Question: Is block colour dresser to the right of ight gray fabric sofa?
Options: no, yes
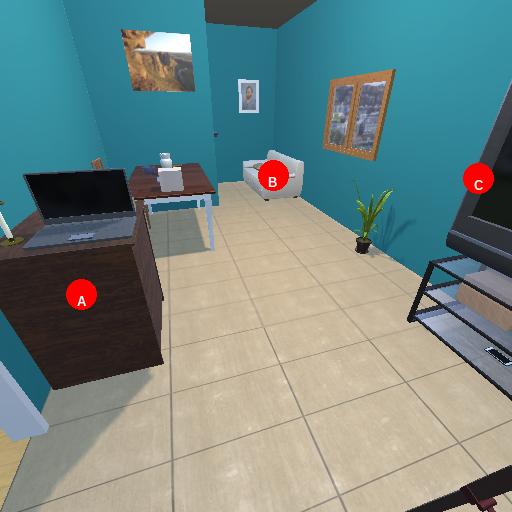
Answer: no